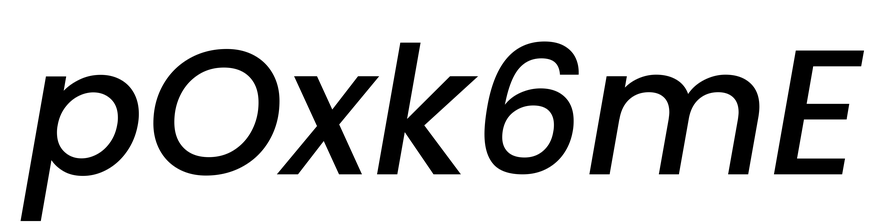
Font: Poppins-MediumItalic